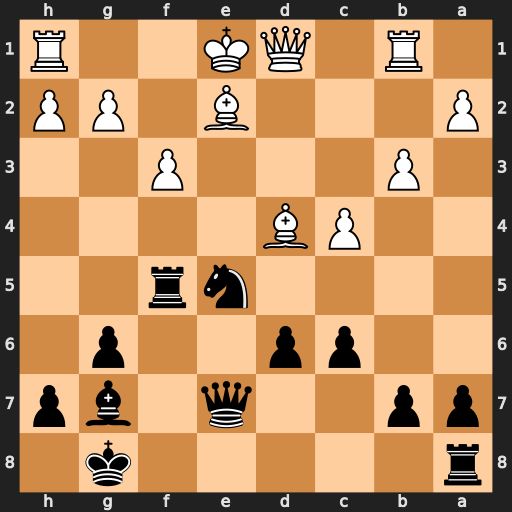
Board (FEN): r5k1/pp2q1bp/2pp2p1/4nr2/2PB4/1P3P2/P3B1PP/1R1QK2R
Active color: b
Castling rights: K
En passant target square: -
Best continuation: Nxf3+ gxf3 Qh4+ Bf2 Bc3+ Kf1 Qh3+